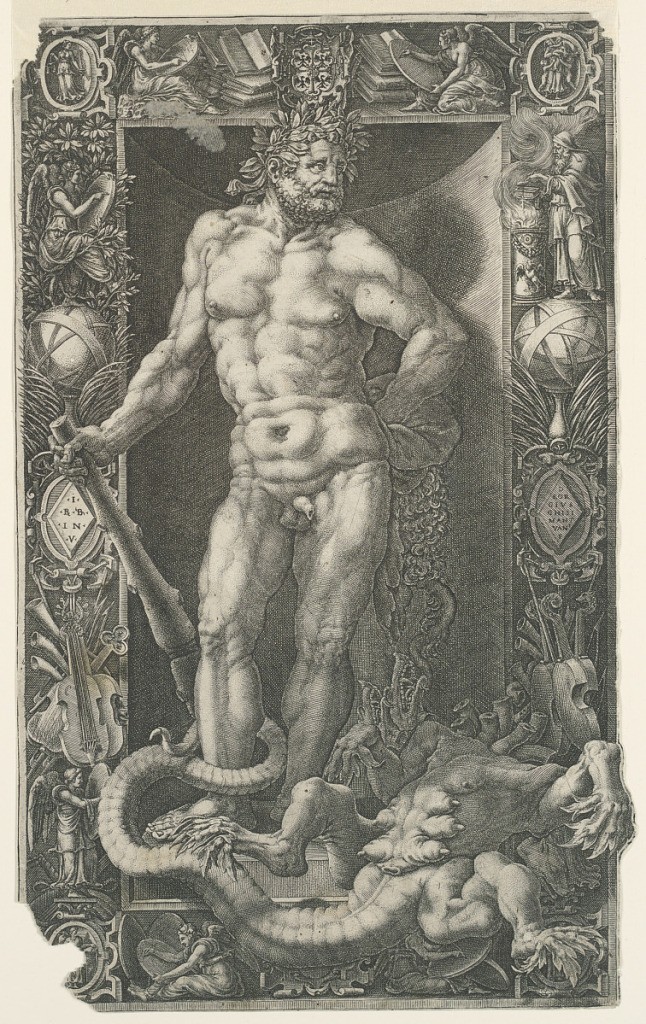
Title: Hercules Victorious over the Hydra of Lerna
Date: ca. 1573
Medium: Engraving on paper
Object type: Print
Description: Within an ornamental frame Hercules stands within a niche over the slain Hydra. Frame composed of musical instruments and strapwork ornamentation, and bears two diamond-shaped plaques, left: I / BB/ I N V; at right: D / EOR / GIVS / GHISI / MANT / VAN / F